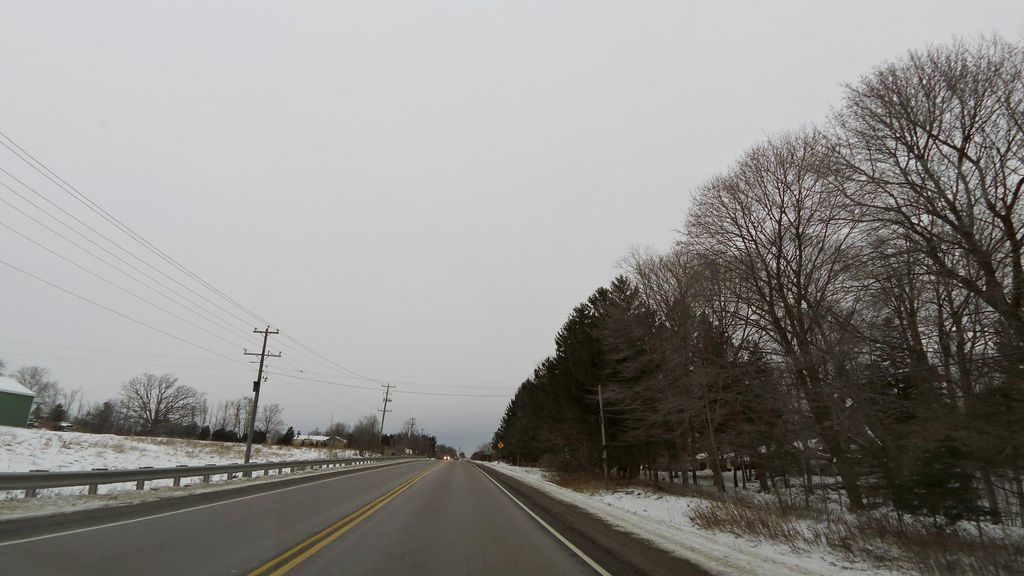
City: hamilton